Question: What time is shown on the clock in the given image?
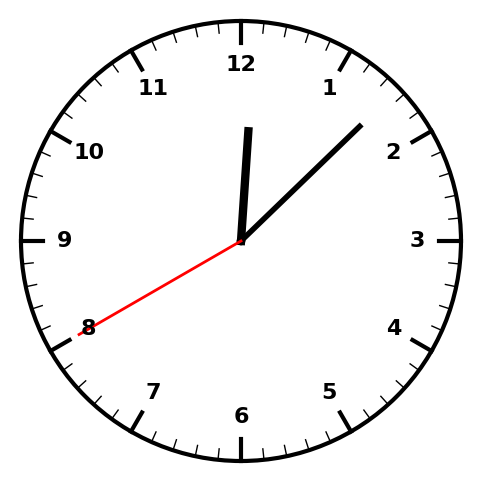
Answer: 12:07:40